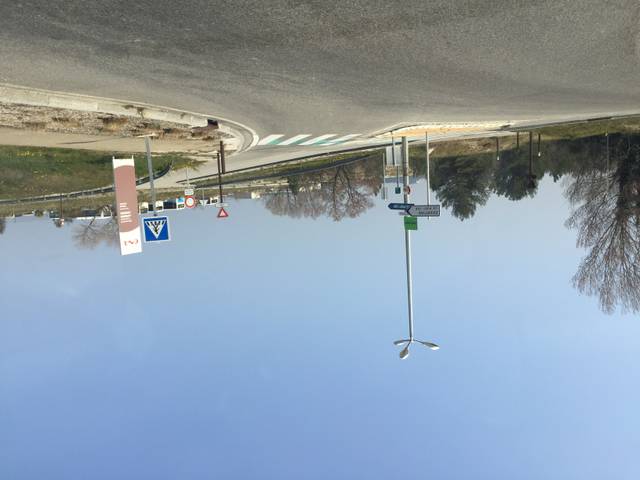
Region: France
Coordinates: 43.932, 4.773